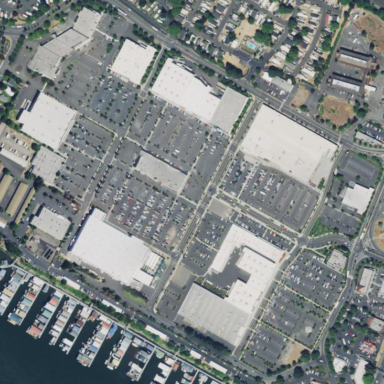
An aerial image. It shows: Retail area.